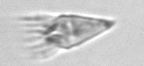
Label: Paratontonia_gracillima